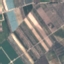
Land use / land cover class: PermanentCrop